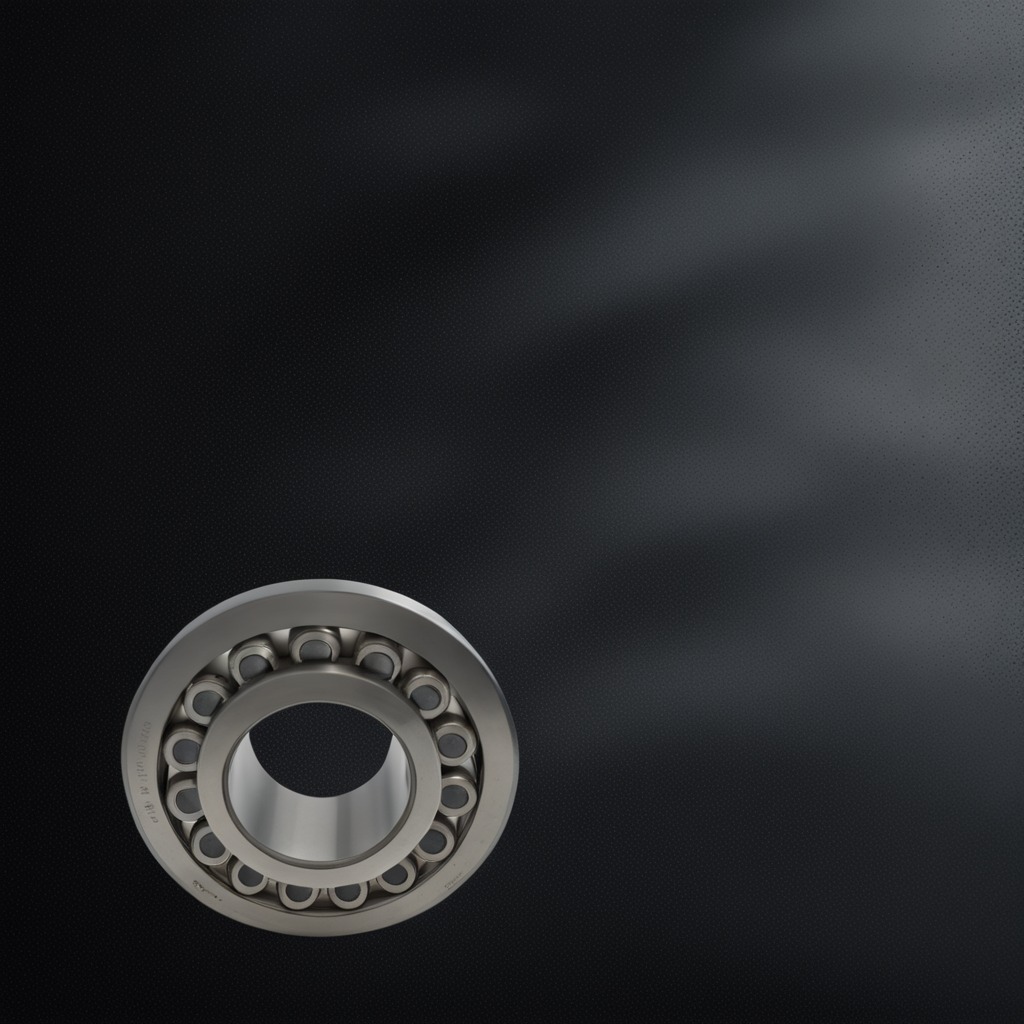
A metal ball bearing lying on a clean granite tabletop covered with a black rubber mat inside a workshop at night dim ambient light soft shadows worn but beneath the mat